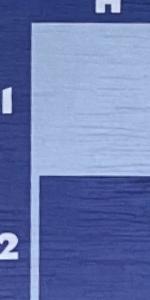
Label: Empty